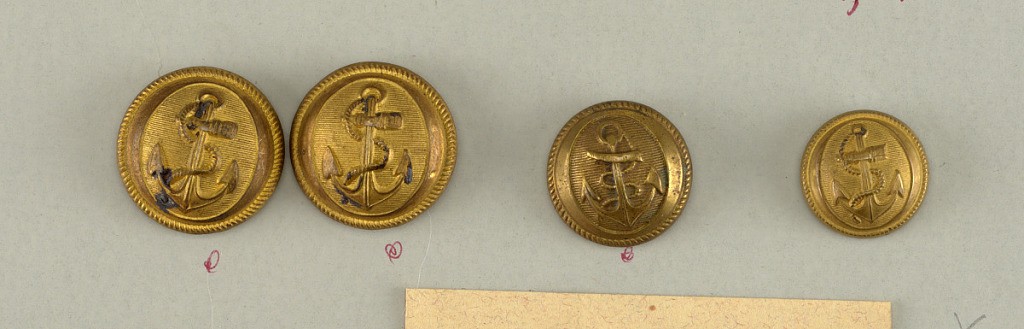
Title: Button
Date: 19th century
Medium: Brass
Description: Convex button showing anchor with rope in oval on ridge ground. On reverse "Superieur France 16M".

Components -a/-d are on card F